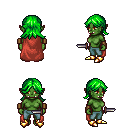
a pixel art fantasy rpg character, female body template, orc, green skin, maroon cape, teal pants, green loose hair, leather bracers, gold boots, dagger, four views (front, back, left, right), 2x2 character sprite sheet, small pixel art, hard edges, no anti-aliasing